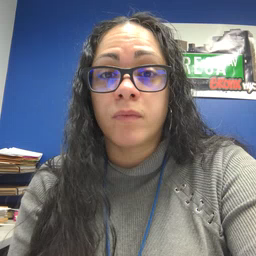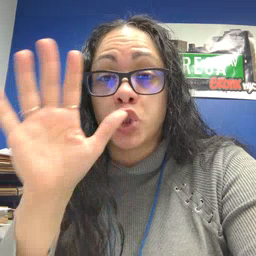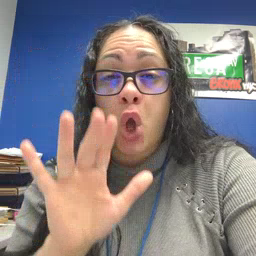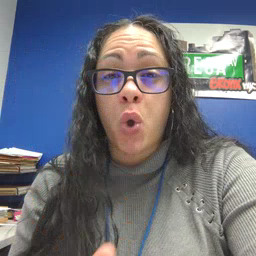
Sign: snow